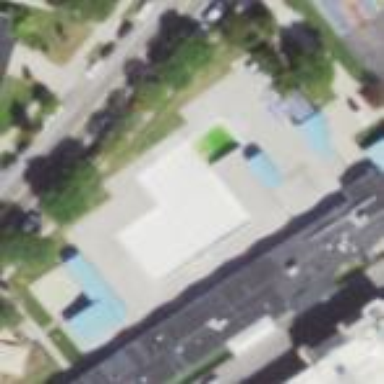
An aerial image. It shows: Sports centre dedicated to swimming activities.